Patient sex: M
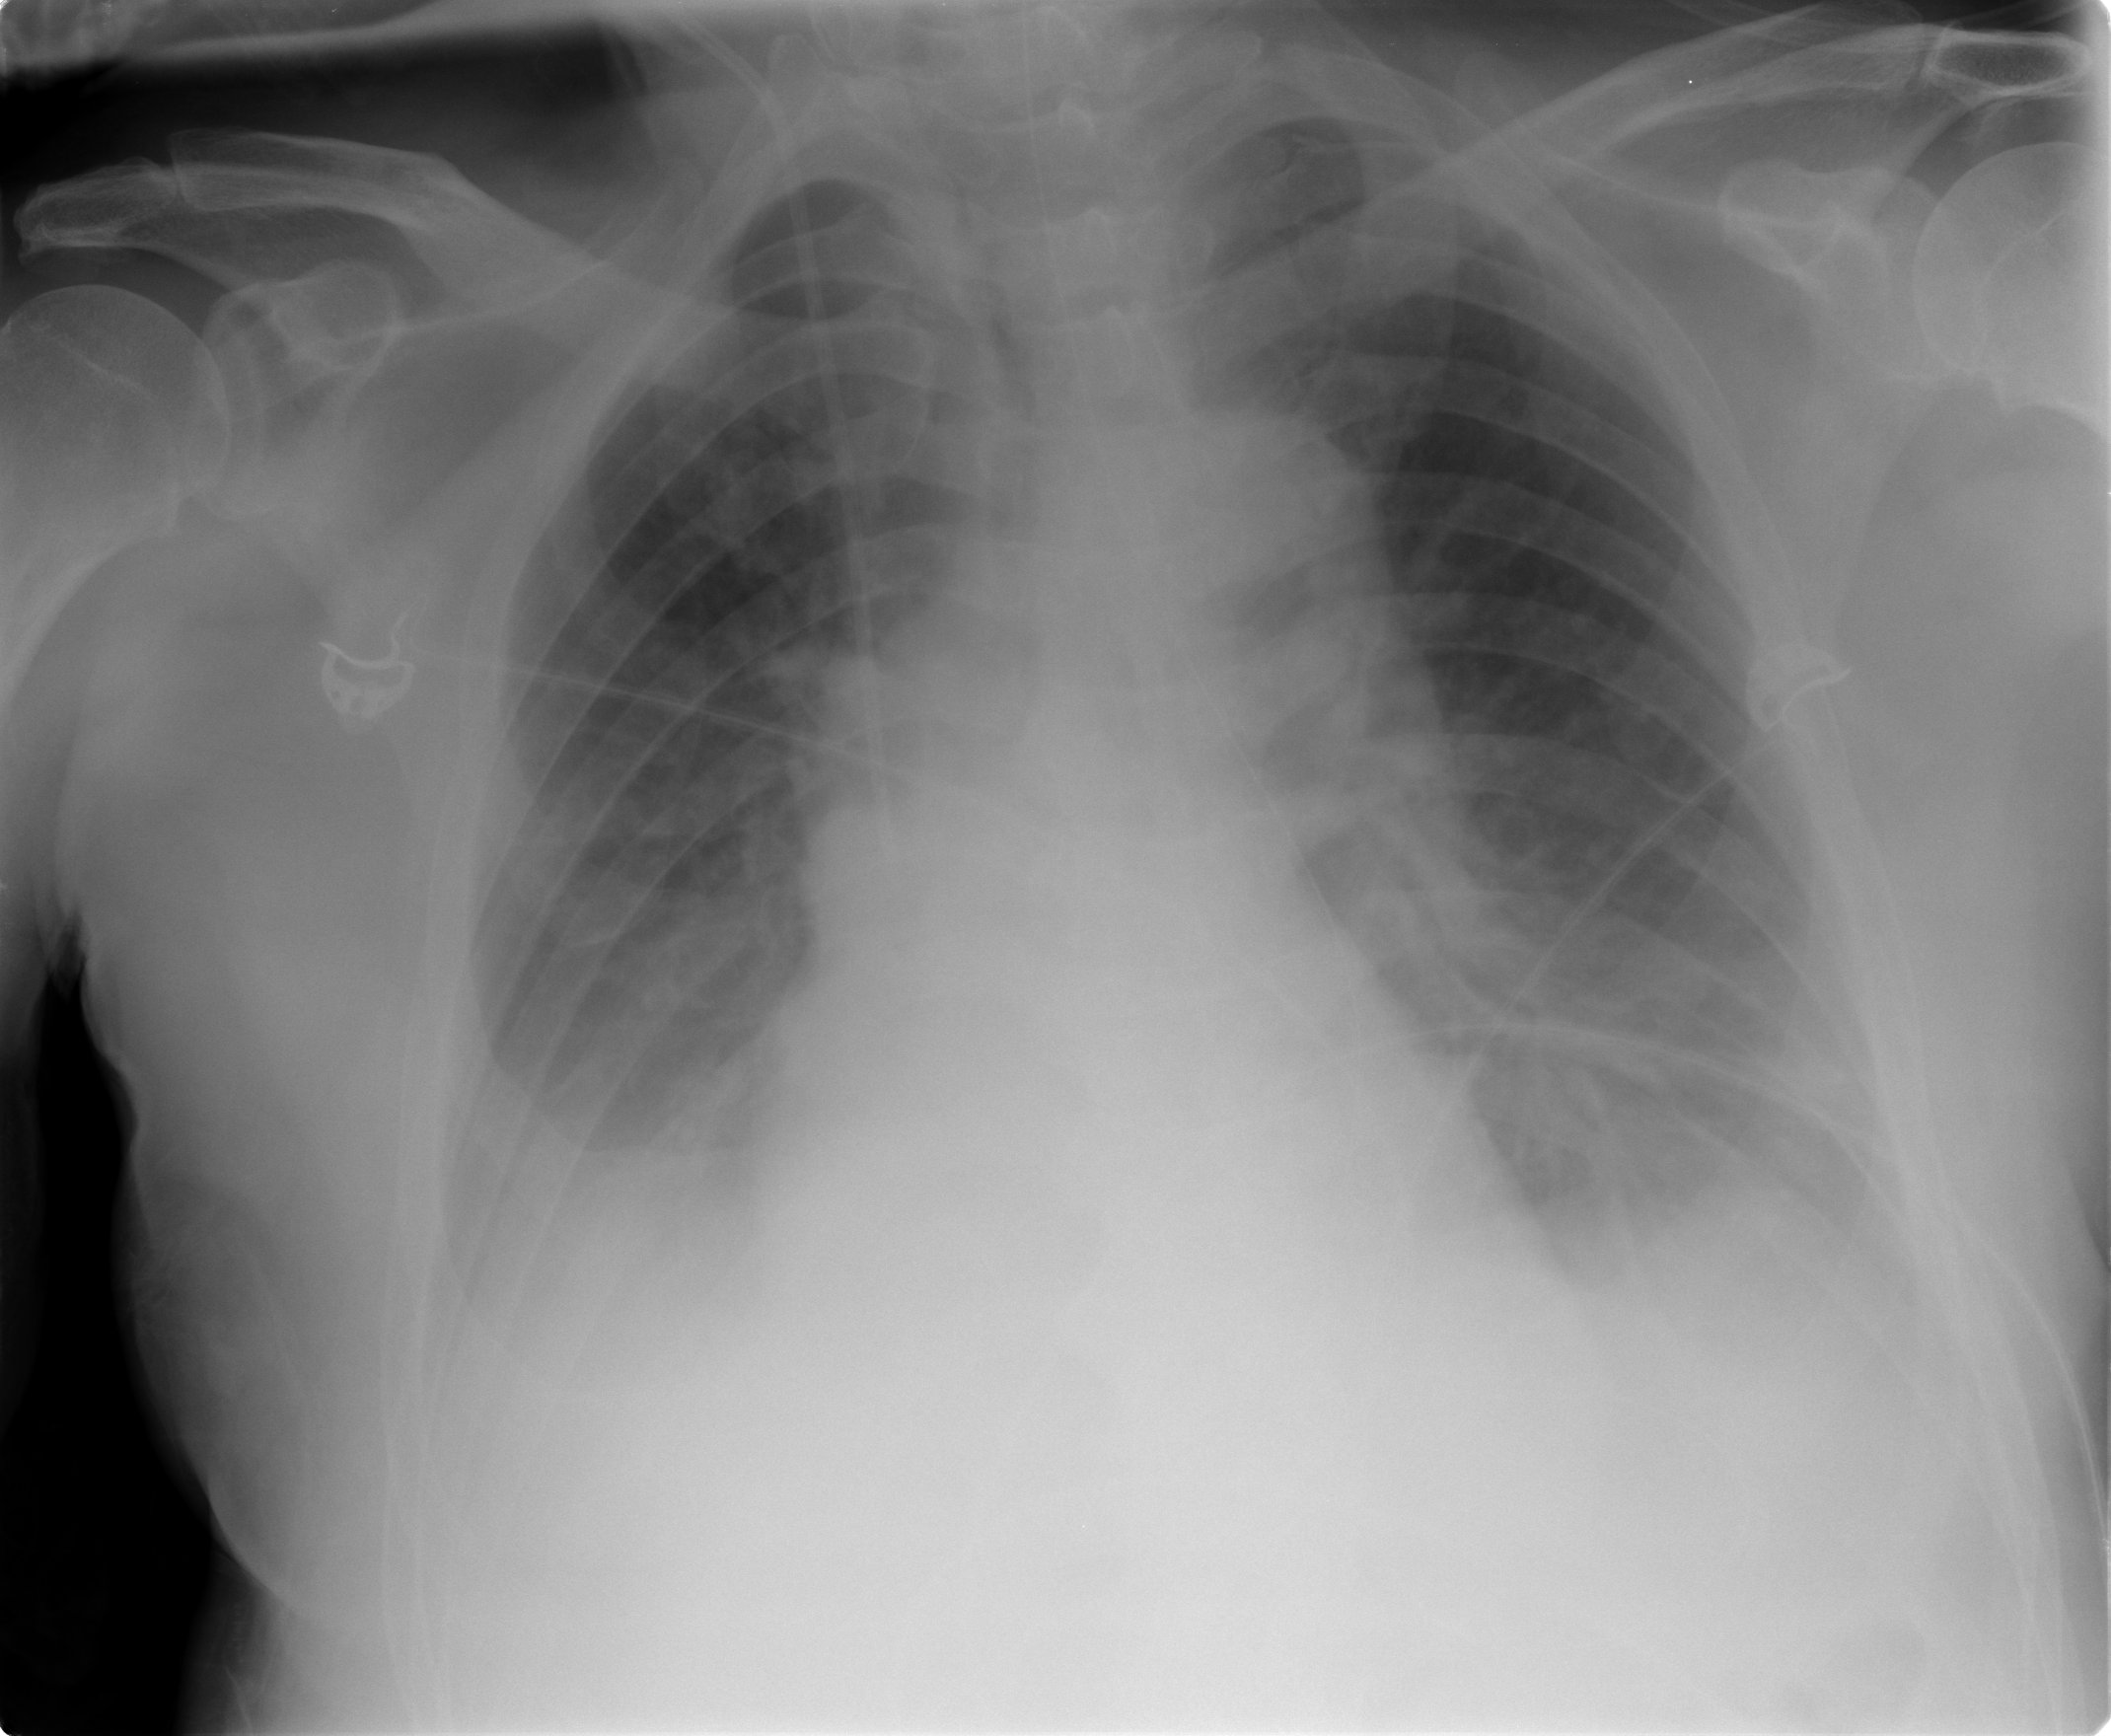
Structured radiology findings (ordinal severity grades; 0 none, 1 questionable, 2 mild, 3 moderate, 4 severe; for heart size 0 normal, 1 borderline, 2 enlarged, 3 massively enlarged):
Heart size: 1
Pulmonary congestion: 0
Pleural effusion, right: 2
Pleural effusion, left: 2
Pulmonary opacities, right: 0
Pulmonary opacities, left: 0
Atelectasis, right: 2
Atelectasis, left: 2